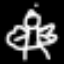
Label: angel